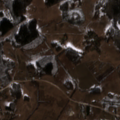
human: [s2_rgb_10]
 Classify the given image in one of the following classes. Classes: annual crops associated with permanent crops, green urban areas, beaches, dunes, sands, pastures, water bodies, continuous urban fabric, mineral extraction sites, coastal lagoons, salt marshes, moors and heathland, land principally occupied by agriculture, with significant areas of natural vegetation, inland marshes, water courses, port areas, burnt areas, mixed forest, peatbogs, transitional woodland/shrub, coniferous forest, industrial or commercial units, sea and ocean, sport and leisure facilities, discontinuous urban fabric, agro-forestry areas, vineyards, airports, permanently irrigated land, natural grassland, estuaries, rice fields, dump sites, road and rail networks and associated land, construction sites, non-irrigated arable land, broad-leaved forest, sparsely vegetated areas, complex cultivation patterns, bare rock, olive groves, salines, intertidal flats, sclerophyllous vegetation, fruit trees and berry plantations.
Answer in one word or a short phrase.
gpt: non-irrigated arable land, pastures, complex cultivation patterns, land principally occupied by agriculture, with significant areas of natural vegetation, mixed forest